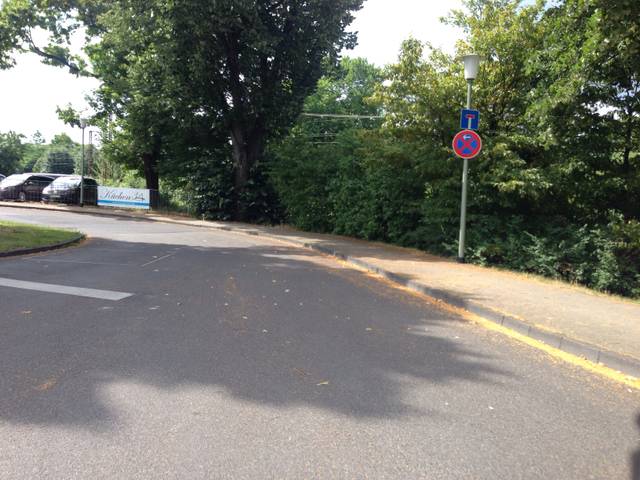
Region: Germany
Coordinates: 50.129, 8.914